Question: I created a popup with a listview inside. I also applied a list filter. However, it is not correctly formatted. Is there any way I can push it up a bit (like a list divider would be)?
EDIT: the code
'''
<div data-role="content">
<div data-role="popup" id="popupMenu" data-theme="d">
<ul data-role="listview" data-inset="true" id="symptomslist" style="min-width:210px;" data-theme="d" data-filter="true">
</ul>
</div>
</div>
'''

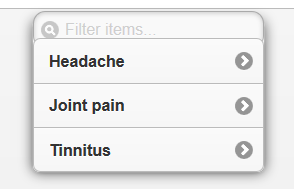
Answer: To get best results of jQuery Mobile styles of contents inside page, dialog, panel or popup, always place them inside 'data-role="content"'.
'''
<div data-role="popup" id="popupMenu" data-theme="d">
<div data-role="content">
<ul data-role="listview" data-inset="true" data-theme="d" data-filter="true">
<!-- list items -->
</ul>
</div>
</div>
'''
> <URL>